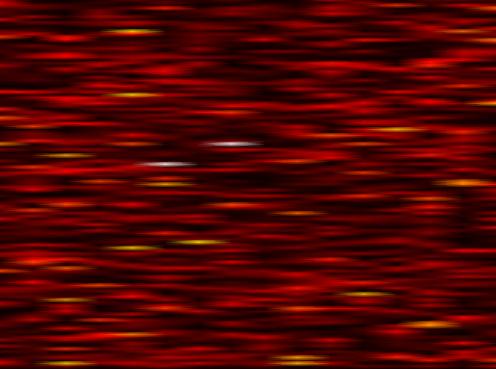
Label: FOFDM